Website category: sports
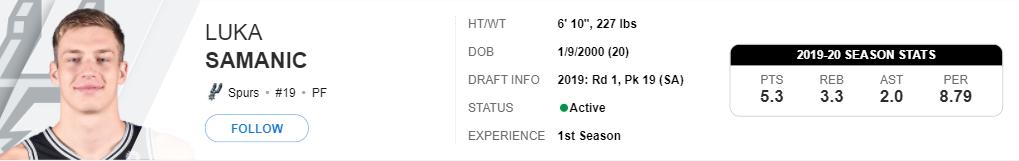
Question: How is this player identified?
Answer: Luka Samanic

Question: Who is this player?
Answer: Luka Samanic

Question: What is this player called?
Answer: Luka Samanic

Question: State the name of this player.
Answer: Luka Samanic

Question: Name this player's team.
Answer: Spurs

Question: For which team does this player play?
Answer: Spurs

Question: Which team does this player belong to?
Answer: Spurs

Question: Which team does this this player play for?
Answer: Spurs

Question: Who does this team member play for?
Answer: Spurs

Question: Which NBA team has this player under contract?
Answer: Spurs

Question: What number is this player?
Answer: #19

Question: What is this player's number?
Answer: #19

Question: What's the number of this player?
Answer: #19

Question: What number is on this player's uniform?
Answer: #19

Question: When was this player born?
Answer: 1/9/2000

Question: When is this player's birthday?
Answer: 1/9/2000

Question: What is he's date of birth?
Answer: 1/9/2000

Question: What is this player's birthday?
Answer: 1/9/2000

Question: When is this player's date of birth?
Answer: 1/9/2000

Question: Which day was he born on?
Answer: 1/9/2000

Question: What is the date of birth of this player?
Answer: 1/9/2000

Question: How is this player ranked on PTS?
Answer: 5.3

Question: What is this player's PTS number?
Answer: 5.3

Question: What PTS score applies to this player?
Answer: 5.3

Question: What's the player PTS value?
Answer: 5.3

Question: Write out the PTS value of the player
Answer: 5.3

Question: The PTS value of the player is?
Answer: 5.3

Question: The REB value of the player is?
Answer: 3.3

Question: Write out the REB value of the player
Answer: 3.3

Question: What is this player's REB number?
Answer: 3.3

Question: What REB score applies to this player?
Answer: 3.3

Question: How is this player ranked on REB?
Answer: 3.3

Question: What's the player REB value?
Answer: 3.3

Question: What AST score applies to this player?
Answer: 2.0

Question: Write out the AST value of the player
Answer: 2.0

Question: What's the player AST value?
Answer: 2.0

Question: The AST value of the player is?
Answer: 2.0

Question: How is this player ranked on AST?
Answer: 2.0

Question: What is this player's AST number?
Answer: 2.0

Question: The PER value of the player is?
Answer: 8.79

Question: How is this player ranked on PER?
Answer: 8.79

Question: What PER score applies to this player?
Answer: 8.79

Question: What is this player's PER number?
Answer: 8.79

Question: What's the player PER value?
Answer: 8.79

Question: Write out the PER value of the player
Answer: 8.79

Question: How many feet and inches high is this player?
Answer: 6' 10"

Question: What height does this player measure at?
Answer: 6' 10"

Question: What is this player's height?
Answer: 6' 10"

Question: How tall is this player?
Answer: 6' 10"

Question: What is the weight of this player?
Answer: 227 lbs

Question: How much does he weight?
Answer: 227 lbs

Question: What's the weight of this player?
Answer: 227 lbs

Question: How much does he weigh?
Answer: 227 lbs

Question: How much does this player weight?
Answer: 227 lbs